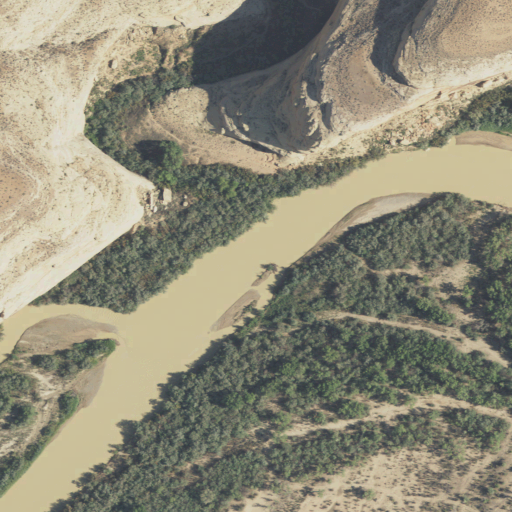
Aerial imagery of valley in Utah named Butler Canyon containing woody wetlands, shrub, open water, barren land, and herbaceous wetlands